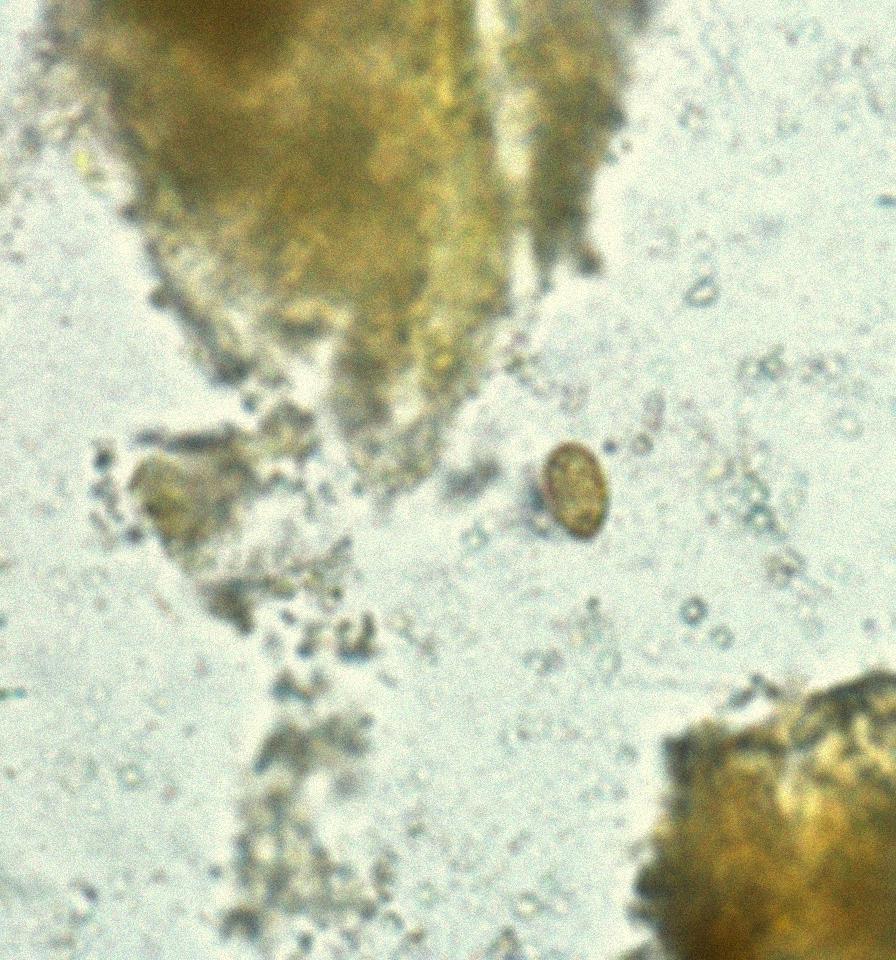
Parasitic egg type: Opisthorchis viverrine